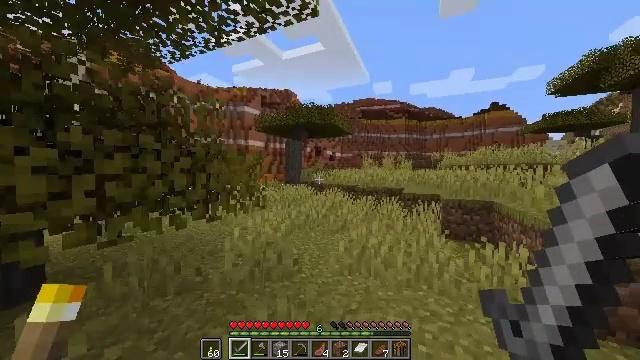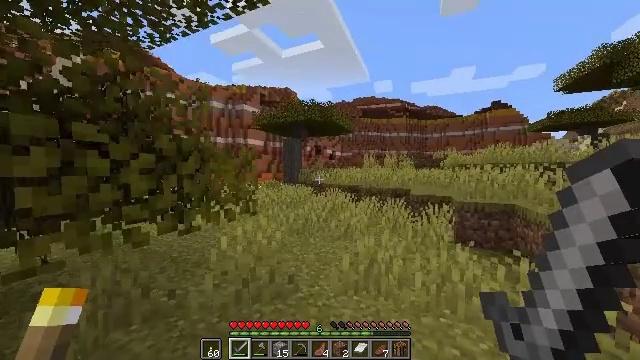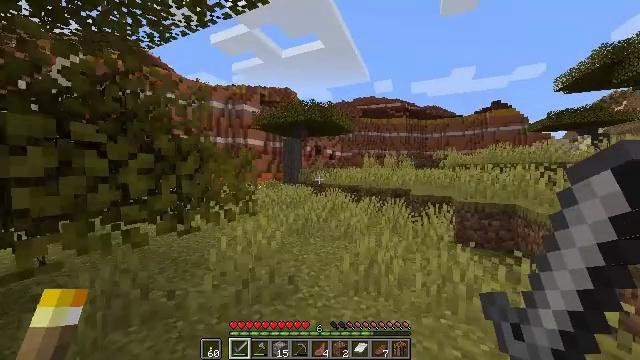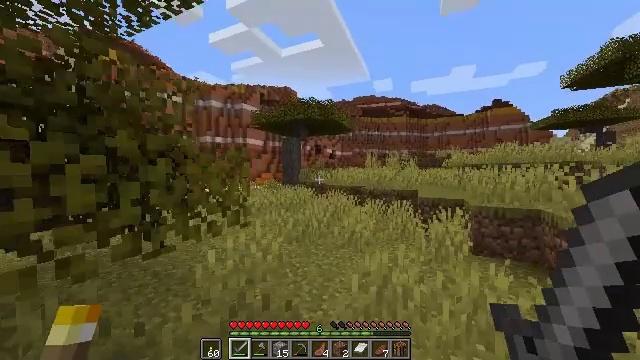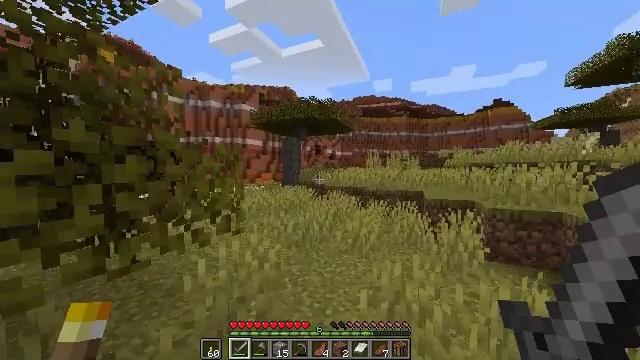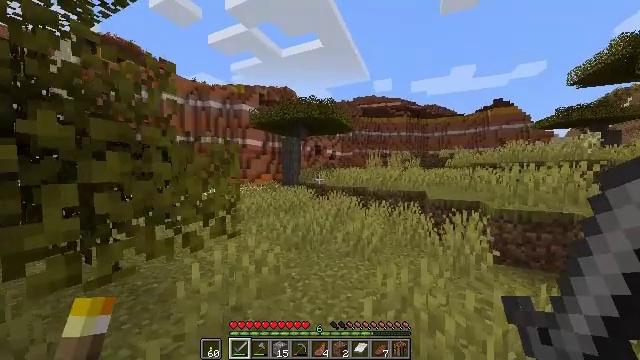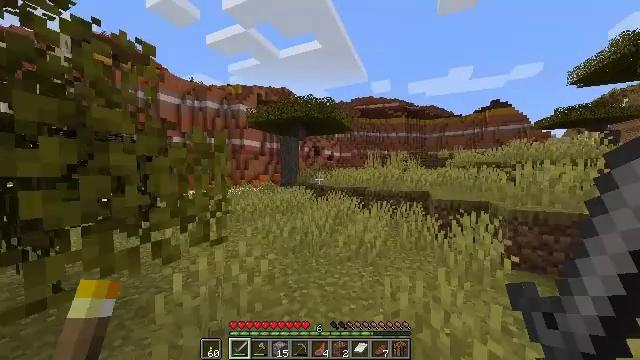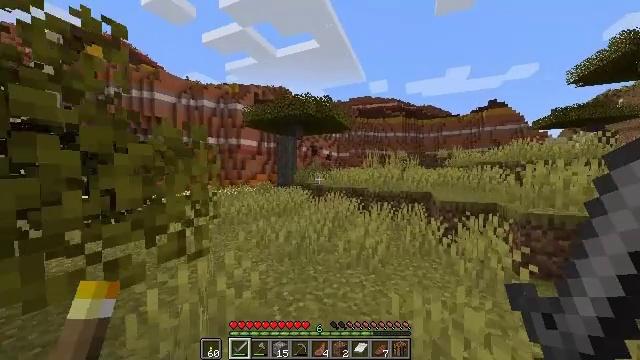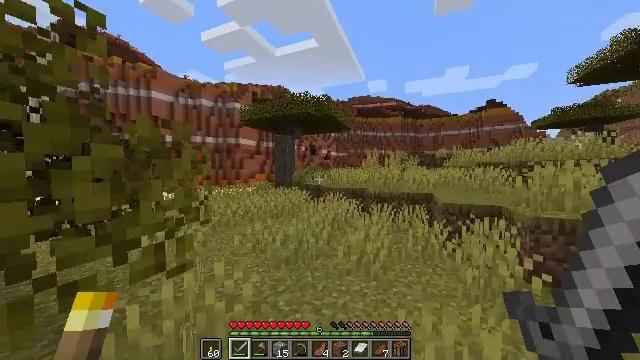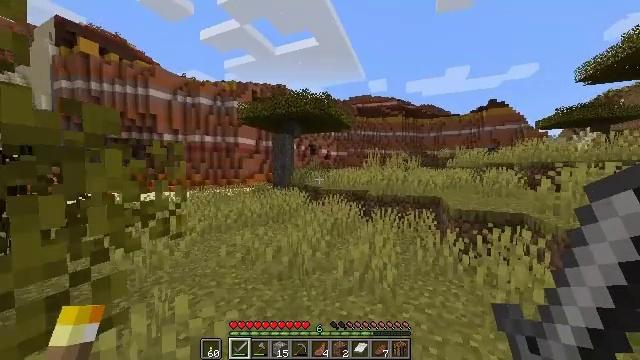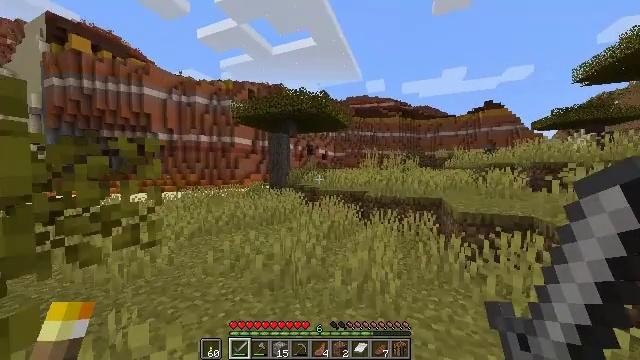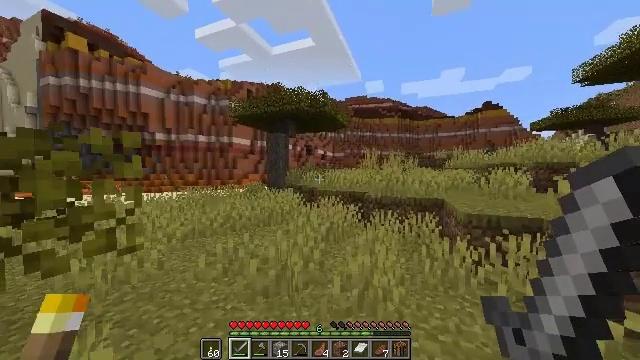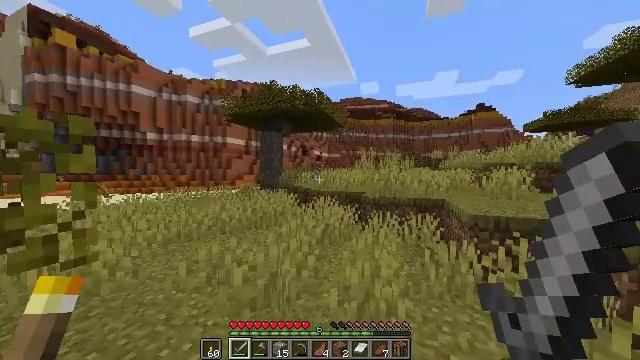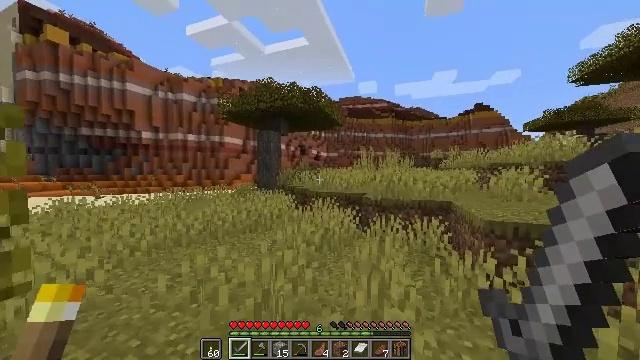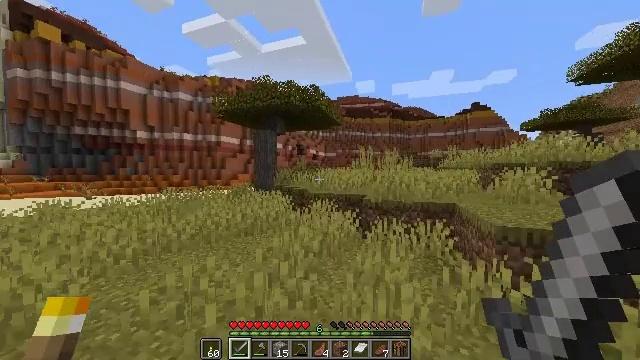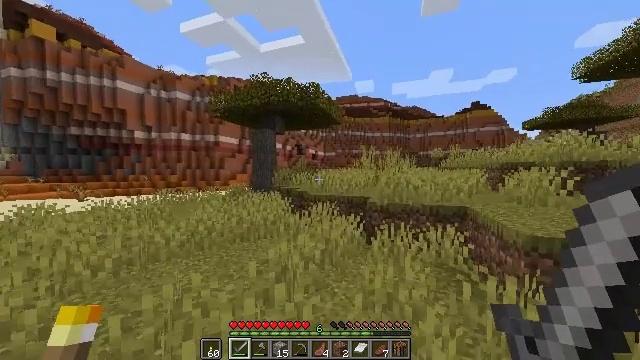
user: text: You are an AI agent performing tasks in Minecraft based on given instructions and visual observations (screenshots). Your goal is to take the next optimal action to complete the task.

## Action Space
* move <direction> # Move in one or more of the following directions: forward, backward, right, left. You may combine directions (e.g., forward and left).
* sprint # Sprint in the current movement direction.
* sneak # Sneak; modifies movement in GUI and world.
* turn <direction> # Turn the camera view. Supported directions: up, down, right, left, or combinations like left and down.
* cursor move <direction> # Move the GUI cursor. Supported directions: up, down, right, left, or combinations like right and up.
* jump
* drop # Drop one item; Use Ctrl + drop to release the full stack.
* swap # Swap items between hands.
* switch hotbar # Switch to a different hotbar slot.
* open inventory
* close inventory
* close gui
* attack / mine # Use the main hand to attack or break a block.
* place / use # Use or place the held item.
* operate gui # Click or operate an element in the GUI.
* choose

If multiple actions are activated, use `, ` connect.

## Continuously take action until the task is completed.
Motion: motion action
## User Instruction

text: Harvest sugar cane from the plant.
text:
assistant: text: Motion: move forward, sprint
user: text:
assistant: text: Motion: move forward, sprint
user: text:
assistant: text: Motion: move forward, sprint
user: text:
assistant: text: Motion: move forward, sprint
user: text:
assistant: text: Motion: move forward, sprint
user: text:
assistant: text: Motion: move forward, sprint
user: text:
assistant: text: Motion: move forward, sprint
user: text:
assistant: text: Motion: move forward, sprint
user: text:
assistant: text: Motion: move forward, sprint
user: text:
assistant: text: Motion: move forward, sprint
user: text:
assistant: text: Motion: move forward, sprint
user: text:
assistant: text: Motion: move forward, sprint, turn right
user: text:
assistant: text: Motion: move forward, sprint
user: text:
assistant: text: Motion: move forward, sprint
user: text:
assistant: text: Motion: move forward, sprint
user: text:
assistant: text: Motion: move forward, sprint
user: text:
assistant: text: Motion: move forward, sprint, turn right
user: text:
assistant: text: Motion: move forward, sprint
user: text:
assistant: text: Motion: move forward, sprint
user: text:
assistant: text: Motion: move forward, sprint
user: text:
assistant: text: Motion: move forward, sprint
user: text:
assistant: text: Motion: move forward, sprint
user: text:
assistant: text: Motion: move forward, sprint
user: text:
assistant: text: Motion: move forward, sprint, turn right
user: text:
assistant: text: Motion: move forward, sprint
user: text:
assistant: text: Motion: move forward, sprint
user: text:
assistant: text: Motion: move forward, sprint
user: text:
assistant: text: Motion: move forward, sprint, jump
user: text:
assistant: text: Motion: move forward, sprint, jump
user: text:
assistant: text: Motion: move forward, sprint, jump